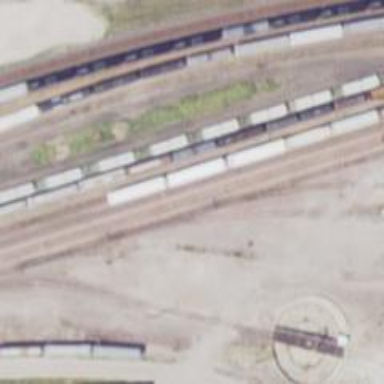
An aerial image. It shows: Railway siding for service.